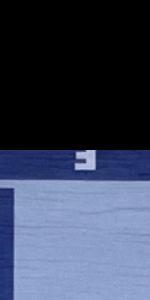
Label: Empty